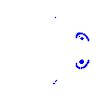
Particle: electron